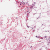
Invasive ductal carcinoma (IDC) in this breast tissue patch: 0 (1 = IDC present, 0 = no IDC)